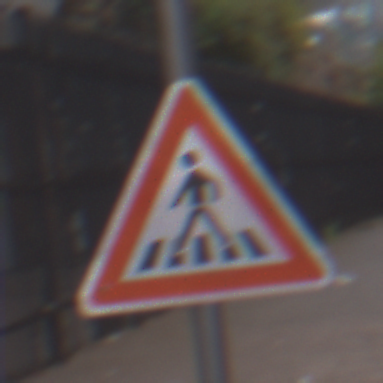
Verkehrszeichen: FussgaengerueberwegRechts
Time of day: MorningAfternoon
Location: Outdoor (Urban)
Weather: Overcast
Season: NotSpecified
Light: Natural